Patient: sex F, age 71
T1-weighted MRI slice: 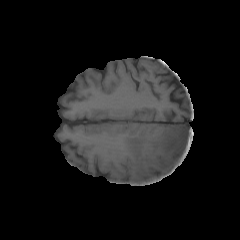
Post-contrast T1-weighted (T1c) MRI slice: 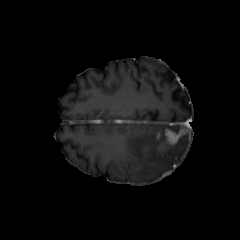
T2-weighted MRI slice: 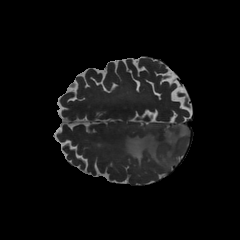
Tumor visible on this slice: yes
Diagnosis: Glioblastoma, IDH-wildtype
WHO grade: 4